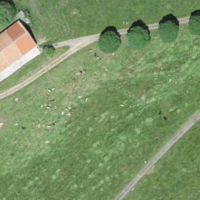
EUNIS habitat code: 23
Species observed at this site:
Euphorbia cyparissias